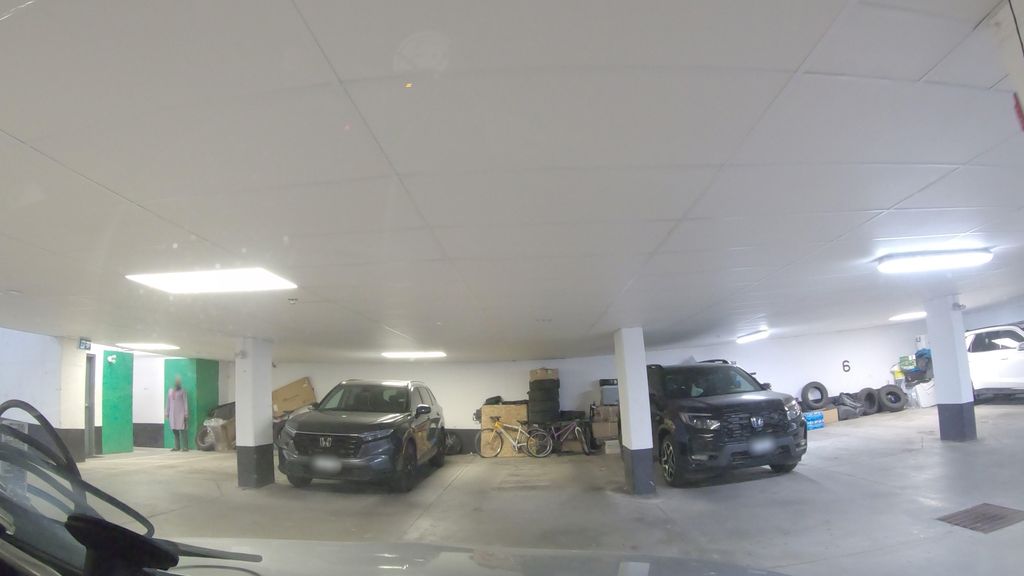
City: toronto